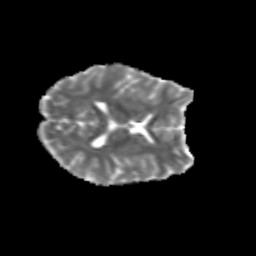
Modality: MD
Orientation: axial
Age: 23
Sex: female
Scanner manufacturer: siemens
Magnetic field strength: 3 T
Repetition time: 3.5 s
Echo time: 0.125 s